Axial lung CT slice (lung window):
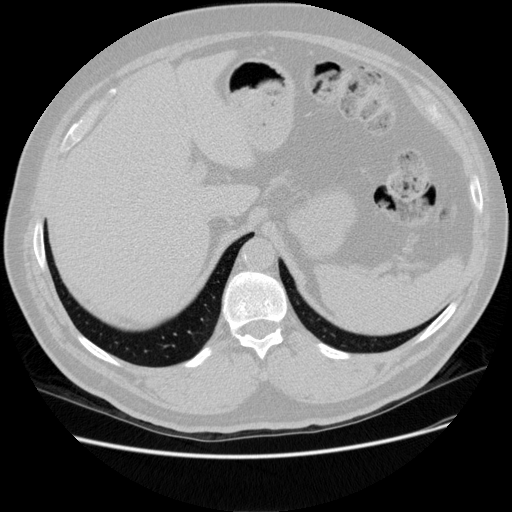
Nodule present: no